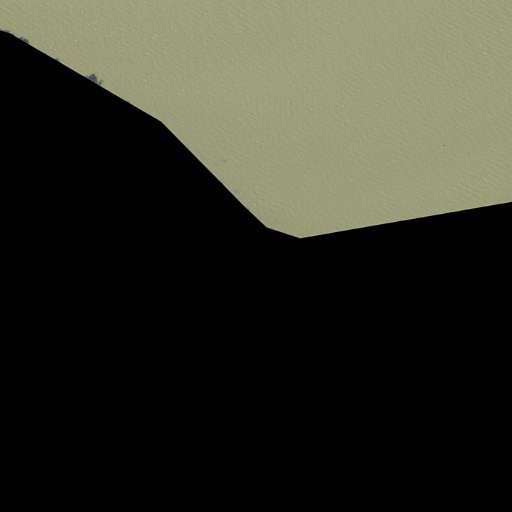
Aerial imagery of cape in Maryland named Woodpecker Point containing open water, herbaceous wetlands, low intensity development, open development, medium intensity development, grassland, and high intensity development